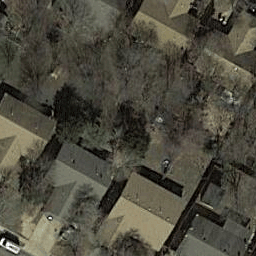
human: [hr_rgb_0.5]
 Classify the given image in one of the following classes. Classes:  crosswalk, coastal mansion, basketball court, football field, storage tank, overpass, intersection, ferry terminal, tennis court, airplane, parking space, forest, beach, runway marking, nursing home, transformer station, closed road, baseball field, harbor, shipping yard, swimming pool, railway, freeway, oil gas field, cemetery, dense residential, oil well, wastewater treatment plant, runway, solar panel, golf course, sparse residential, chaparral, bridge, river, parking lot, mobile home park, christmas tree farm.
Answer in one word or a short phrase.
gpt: dense residential